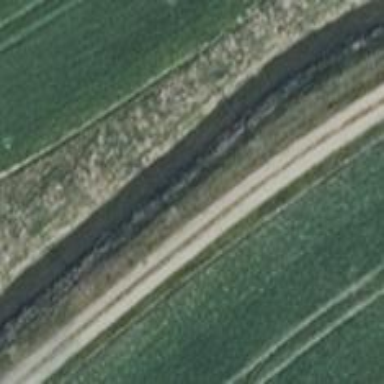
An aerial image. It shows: Track with grass surface categorized as grade4 tracktype.